Question: I am trying to draw a rectangle that has two colours yellow and green using a diaganol split with text in the middle.
The problem is that I want the text in the middle to be white where it is over the green and black when it is over the yellow.
An example here:

I can draw the yellow, green and the text in either black or white, but how can I mask off the text to get the desired effect?
here is my code so far:
'''
Private Sub Button1_Click(sender As Object, e As EventArgs) Handles Button1.Click
Dim colour1Brush As New SolidBrush(Color.Yellow)
Dim colour2Brush As New SolidBrush(Color.Green)
Dim g As Graphics = Me.CreateGraphics
Dim rect As New Rectangle(New Point(50, 50), New Size(100, 50))
With g
'draw the background yellow
.FillRectangle(colour1Brush, rect)
'put in the black text
DrawText(g, rect, "12", Brushes.Black)
'draw the green triangle
Dim triPoints(2) As Point
triPoints(0) = New Point(rect.Left + rect.Width, rect.Top)
triPoints(1) = New Point(rect.Left + rect.Width, rect.Top + rect.Height)
triPoints(2) = New Point(rect.Left, rect.Top + rect.Height)
.FillPolygon(colour2Brush, triPoints)
'now we need white text that doesn't overwrite the existing black text
'?????? DrawText(g, rect, "12", Brushes.White)
End With
End Sub
Private Sub DrawText(ByRef g As Graphics, ByVal rect As Rectangle, ByVal text As String, ByVal brush As Brush)
Dim fnt As New Font("Segoe UI", 8)
Dim textSize As SizeF = g.MeasureString(text, fnt)
Dim x As Integer = CInt(rect.Left + ((rect.Width / 2) - (textSize.Width / 2)))
Dim y As Integer = CInt(rect.Height + ((rect.Height / 2) - (textSize.Height / 2)))
g.DrawString(text, fnt, brush, New Point(x, y))
End Sub
'''
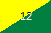
Answer: I have managed to do this by:
- - - -